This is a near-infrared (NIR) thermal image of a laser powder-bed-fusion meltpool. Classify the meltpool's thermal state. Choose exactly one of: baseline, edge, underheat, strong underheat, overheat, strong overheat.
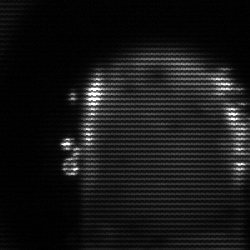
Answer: baseline